Question: There is a external dll method :
'''
public unsafe static void BV([In] int* key, [In] int* m, [In] int* n, [In] double* a, [In] double* b, [In] double* bl, [In] double* bu, [Out] double* x, [Out] double* w, [In] double* act, [In] double* zz, [Out] double* istate, [Out] int* loopa)
'''
How can I pass parameters in c# as is asking for *int and *double and how to deal with in,out?
In sample code I am not able to pass parameters as method needs them. What is it wrong?
'''
int key = 0, n = 2, m = 3;
double[] a = { 1.0, 2.0, 3.0, 4.0, 5.0 };
double[] b = { 10.0, 20.0, 30.0 };
double[] bl = { 0.0, 1.0 };
double[] bu = { 1.0, 2.0 };
double[] x = new double[n];
double[] w = new double[n];
double[] act = new double[m * (Math.Min(m, n) + 2)];
double[] zz = new double[m];
double[] istate = new double[n + 1];
int loopA = 0;
bvlsFortran.BV(key,m,n,a,b,bl,bu, x,w,act,zz,istate,loopA ); //bvlsFortran is dll file
Console.WriteLine(loopA);
'''

I was trying with
'''
bvlsFortran.BV(key,m,n,a,b,bl,bu, out x,out w,act,zz,out istate, out loopA );
'''
and also
'''
bvlsFortran.BV(ref key,ref m,ref n,ref a,ref b,bl,bu, out x,out w,act,zz,out istate, out loopA );
'''
but they do not seem to work
What am I doing wrong
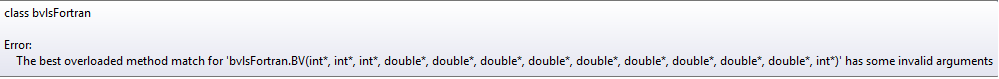
Answer: This worked for me(at least it compiles):
'''
int key = 100;
int* keyPointer = (int*)&key;
bvlsFortran.BV(keyPointer);
'''
I am not passing other parameters, you can do it by yourself
To pass double[] you should use 'fixed' keyword:
'''
double[] a = {1.0, 2.0, 3.0, 4.0, 5.0};
fixed (double* pt = a)
{
bvlsFortran.BV(pt);
}
'''
'<URL> on msdn.
And one more option you can try, is to write C++/CLI wrapper for you unmanaged dll, and use it from c#, without need of using pointers and other unsafe code.